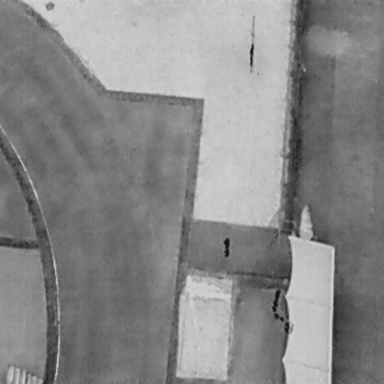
There are three People in the infrared image.